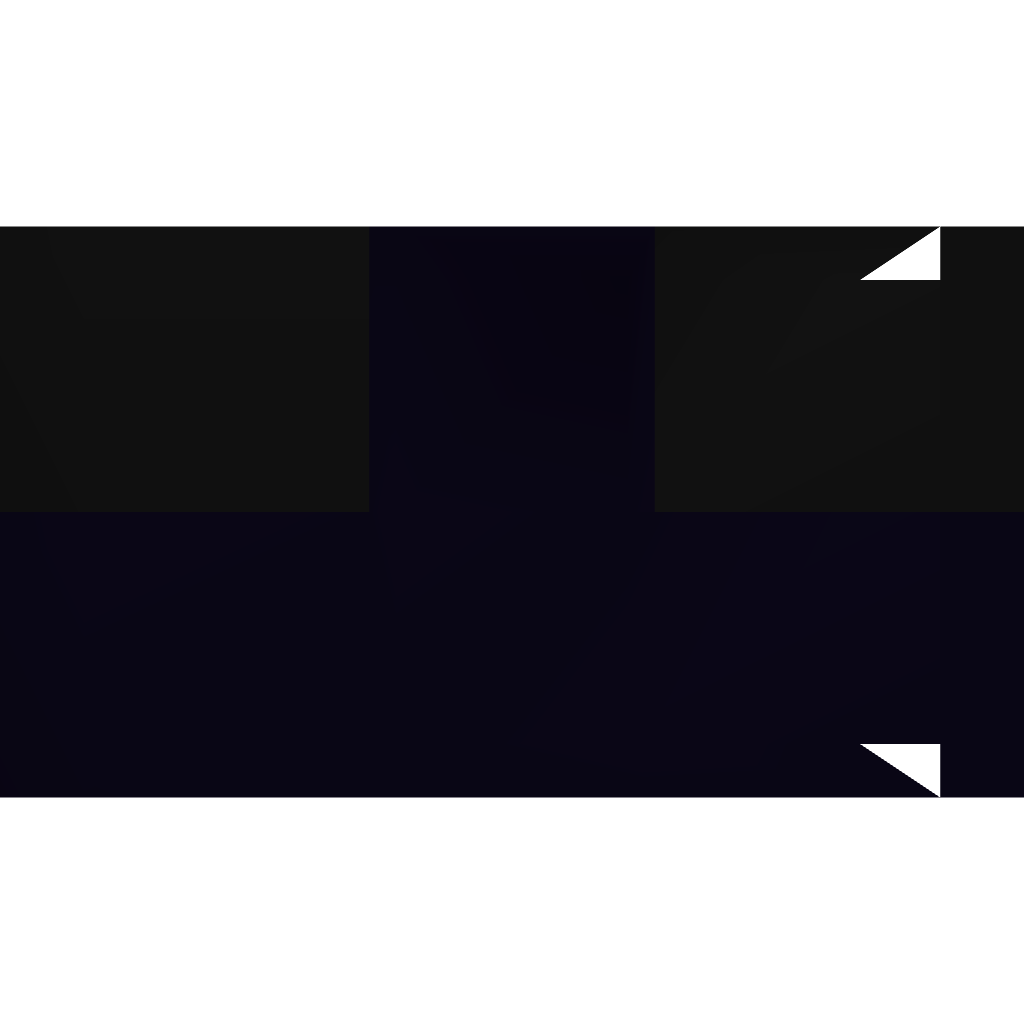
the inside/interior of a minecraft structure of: Simple Tnt Jumper